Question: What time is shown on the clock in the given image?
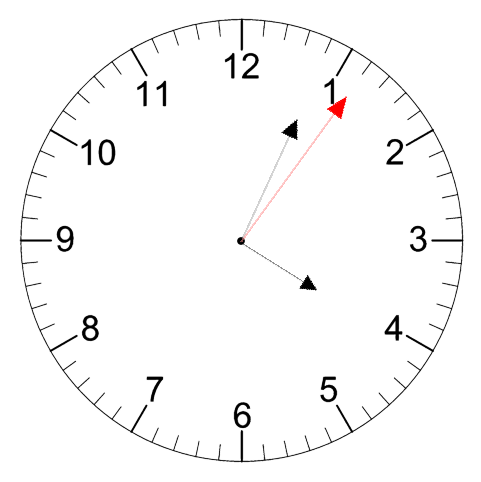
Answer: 04:04:06